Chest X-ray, PA view. Patient: 29 years old, sex F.
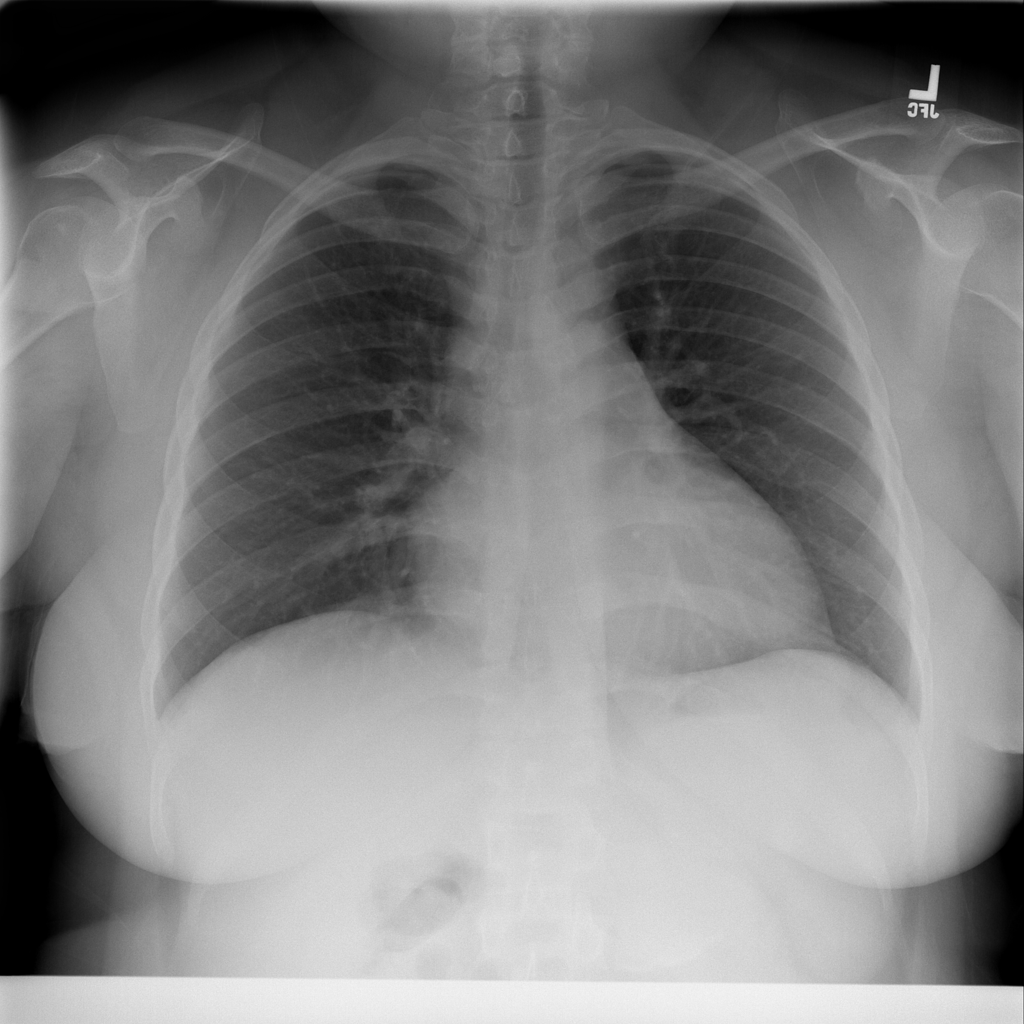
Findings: No Finding